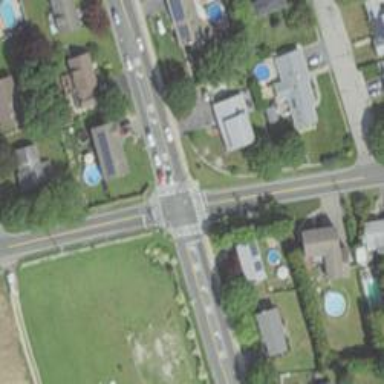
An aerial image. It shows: Marked crossing on the road.